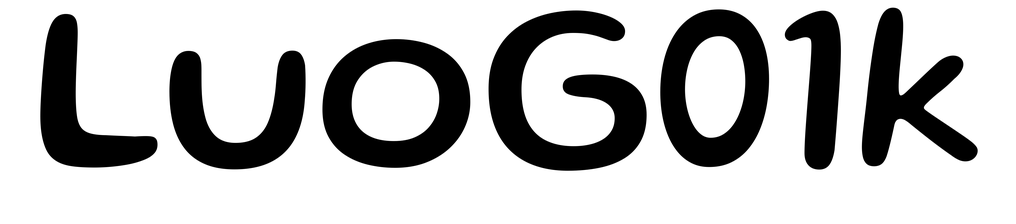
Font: Gluten_Regular